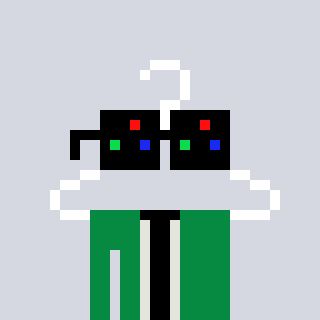
a pixel art character with square black sunglasses, a hanger-shaped head and a green-colored body on a cool background